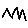
Label: zigzag